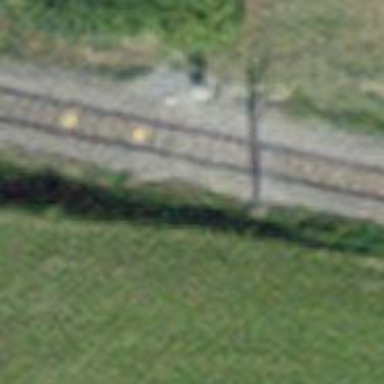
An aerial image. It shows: Single-track electrified railway with contact line.